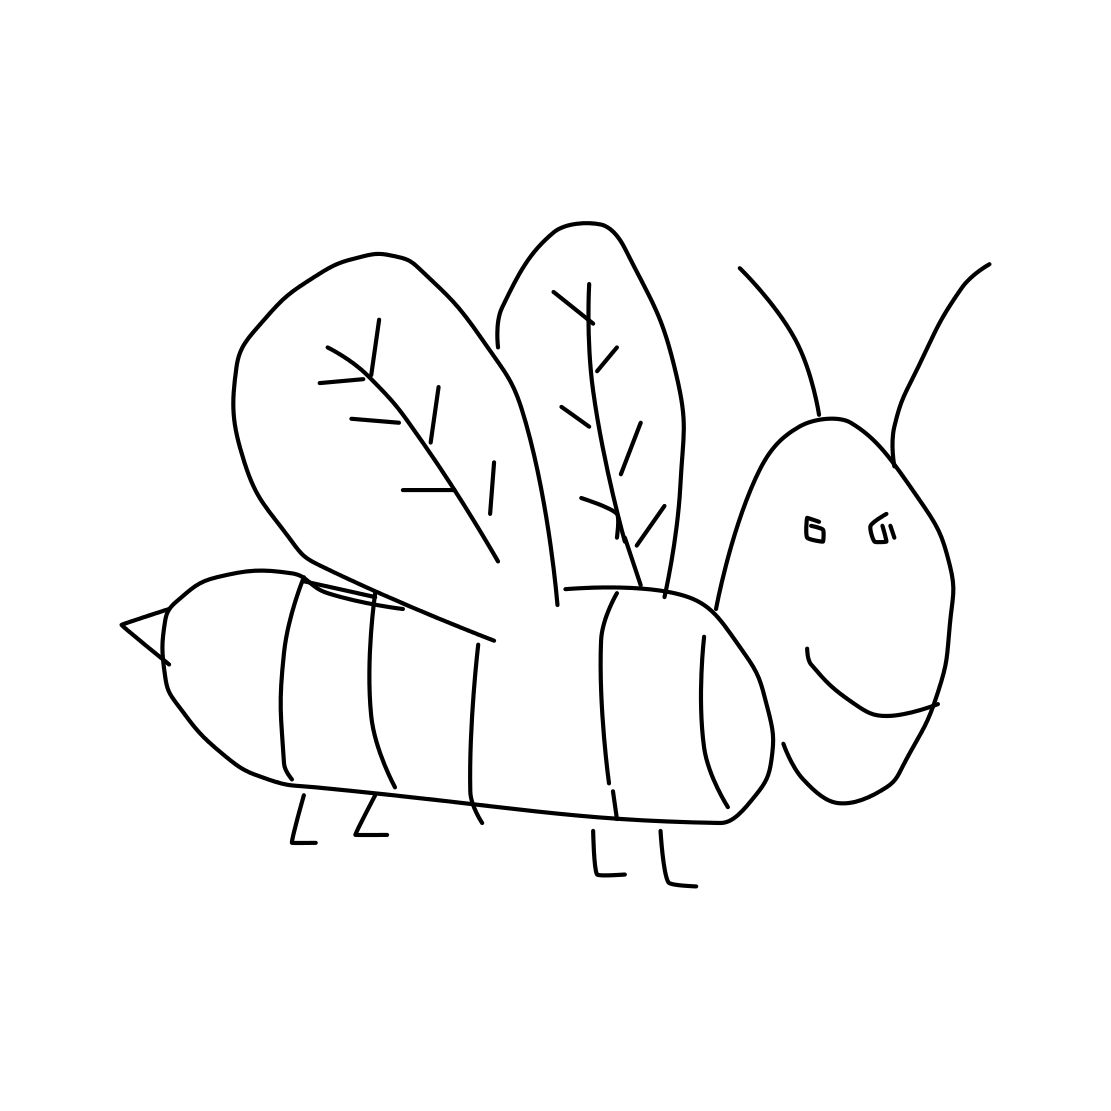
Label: bee